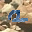
Label: 2